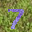
Label: 7